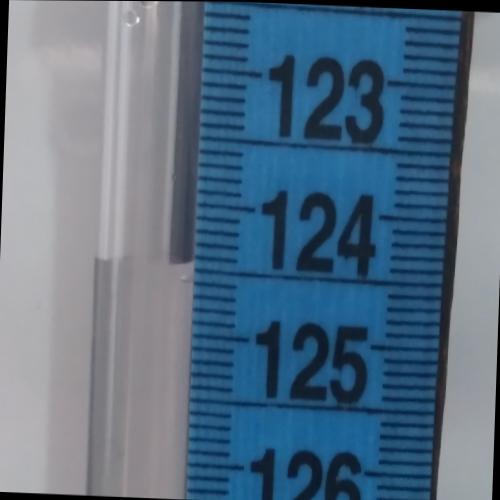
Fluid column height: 124.4 cm